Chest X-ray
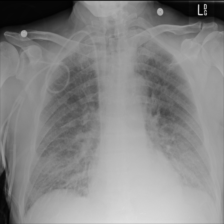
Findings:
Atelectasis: negative
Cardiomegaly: negative
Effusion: negative
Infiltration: negative
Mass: negative
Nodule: negative
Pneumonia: negative
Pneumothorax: negative
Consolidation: negative
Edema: negative
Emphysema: negative
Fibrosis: negative
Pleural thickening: negative
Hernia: negative